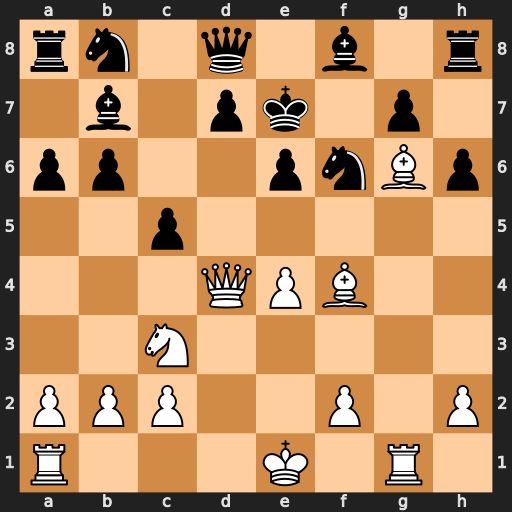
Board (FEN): rn1q1b1r/1b1pk1p1/pp2pnBp/2p5/3QPB2/2N5/PPP2P1P/R3K1R1
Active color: w
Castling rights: Q
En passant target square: -
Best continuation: Qd6#